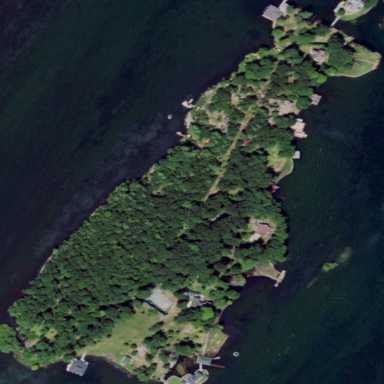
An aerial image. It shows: Islet.